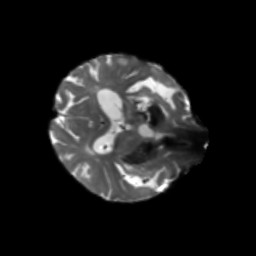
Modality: T2w
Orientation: axial
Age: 75
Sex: female
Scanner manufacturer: siemens
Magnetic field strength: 3 T
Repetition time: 5.25 s
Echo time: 0.08 s